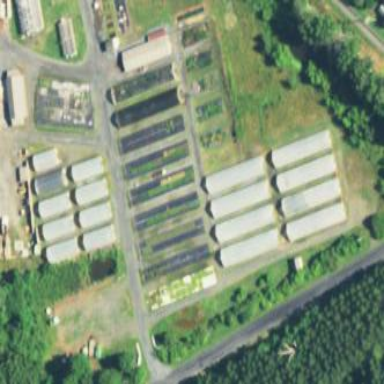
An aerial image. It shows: Greenhouse used for horticulture.